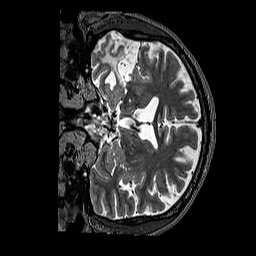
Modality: T2w
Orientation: coronal
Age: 58
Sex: male
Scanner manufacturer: siemens
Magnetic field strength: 3 T
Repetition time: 3.2 s
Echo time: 0.567 s